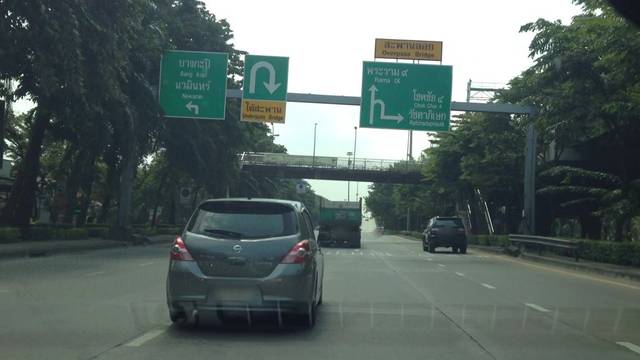
Region: Thailand
Coordinates: 13.791, 100.611